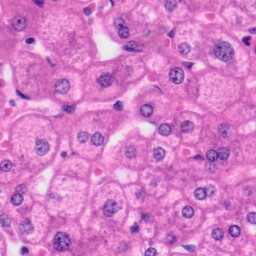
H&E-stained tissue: Liver